Interaction volume radius: 5 \u00c5
Interaction volume height: 30 \u00c5
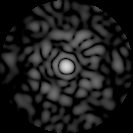
Disorder parameter: 0.8417